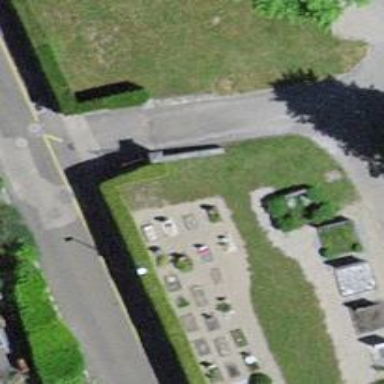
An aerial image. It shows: Gate.